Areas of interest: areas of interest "Wuxi Jinlong Chuan Jinguan Co., Ltd."
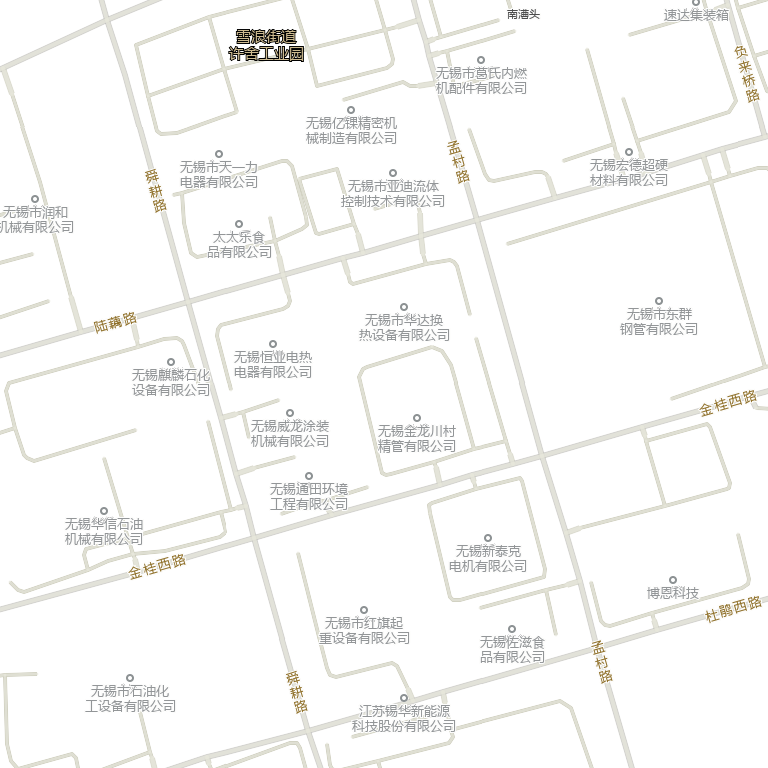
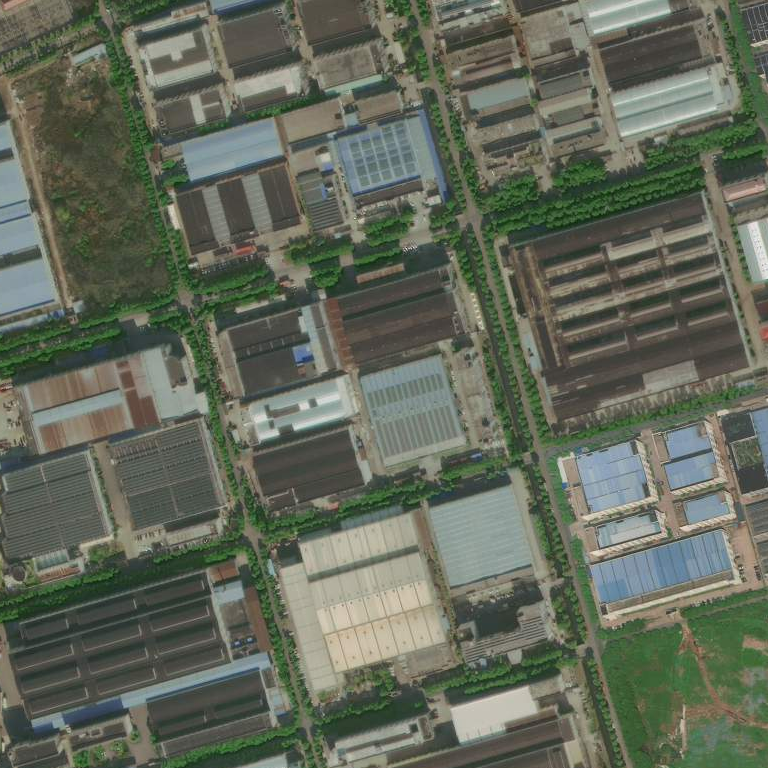